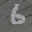
Label: 6